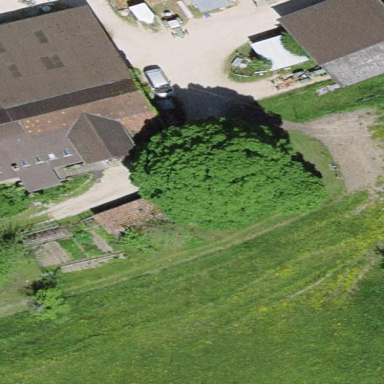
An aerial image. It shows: Farmyard area.